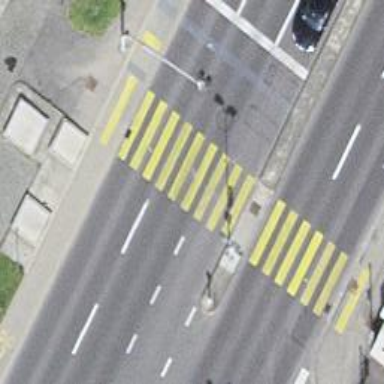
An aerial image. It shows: Road crossing with traffic signals.